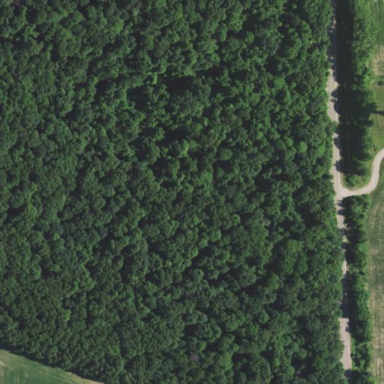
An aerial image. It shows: Serene woodland landscape.